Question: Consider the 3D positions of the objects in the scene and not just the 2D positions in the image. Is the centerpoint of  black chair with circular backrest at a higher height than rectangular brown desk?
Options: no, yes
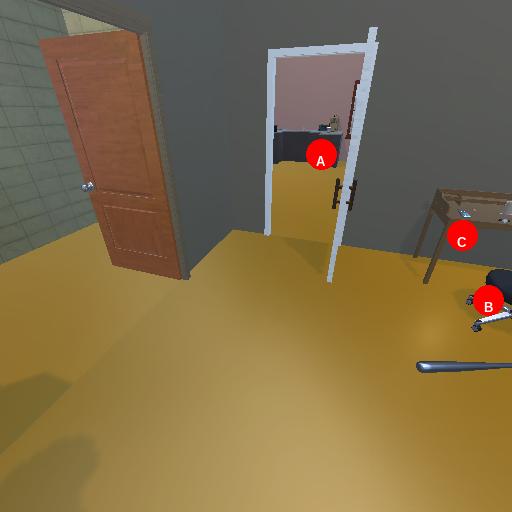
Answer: no